Interaction volume radius: 10 \u00c5
Interaction volume height: 10 \u00c5
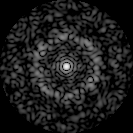
Disorder parameter: 0.7338